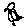
Label: bird